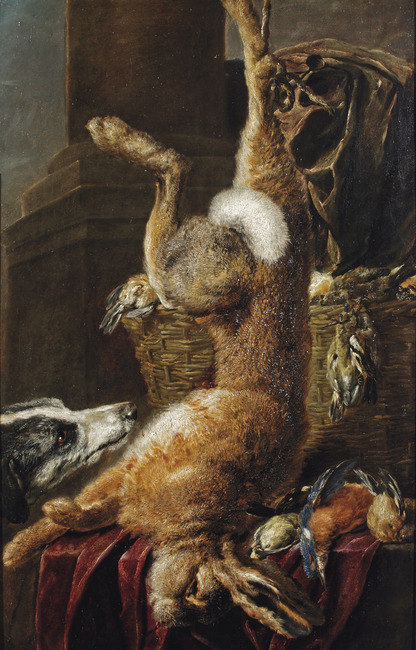
Title: Een hond bij een dode haas en een mand met gevogelte
Artist: Peeter Boel
Earliest date: 1645
Latest date: 1649
Genre: painting
Keywords: game piece (still life), on a table, table carpet, dog, hare, basket, prepared fowl (game), common chaffinch, common kingfisher, column (architectural element)